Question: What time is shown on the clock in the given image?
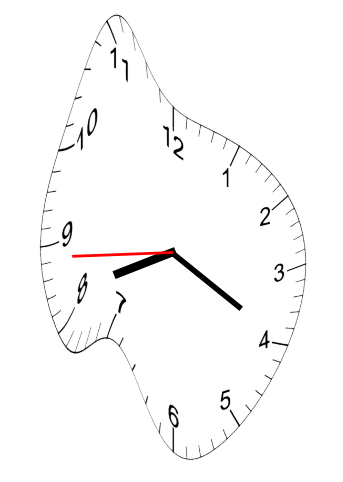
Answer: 08:19:44